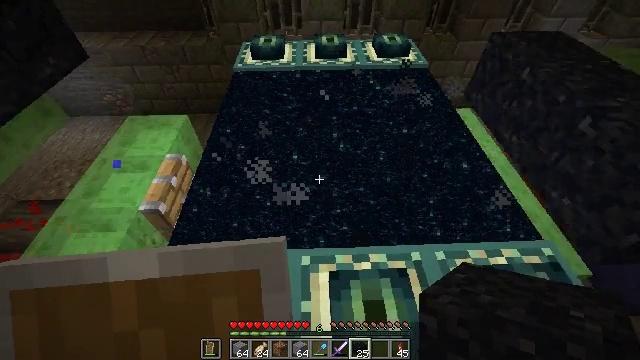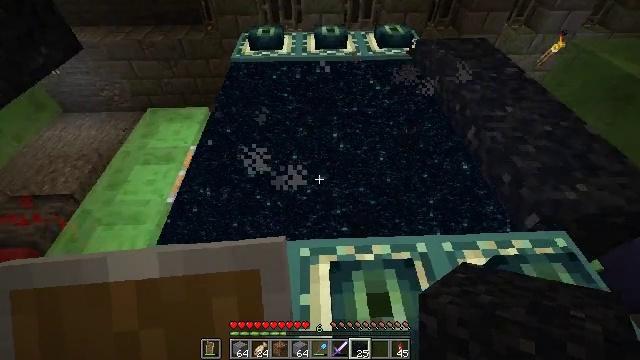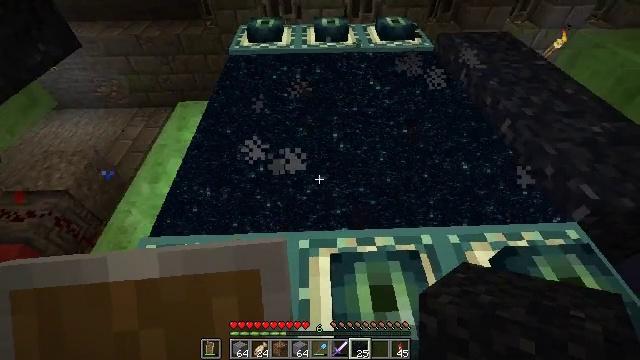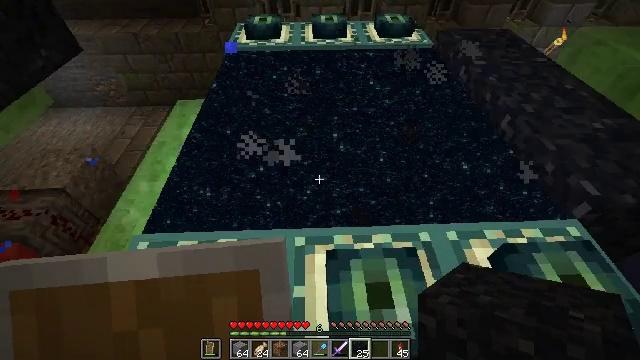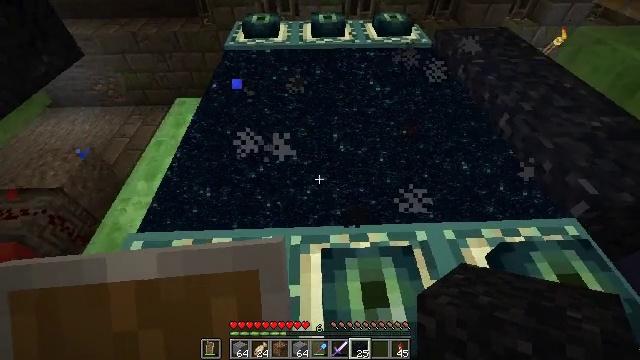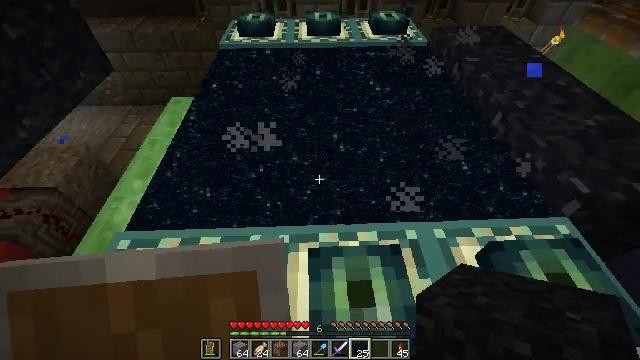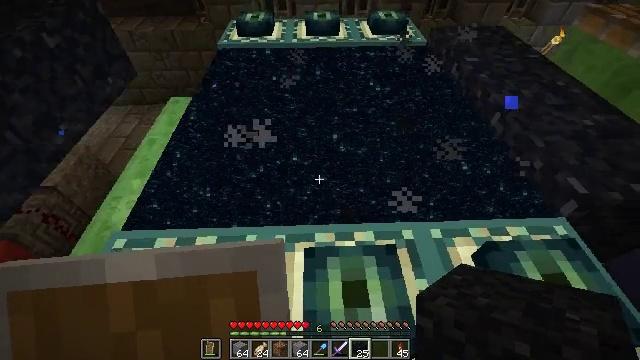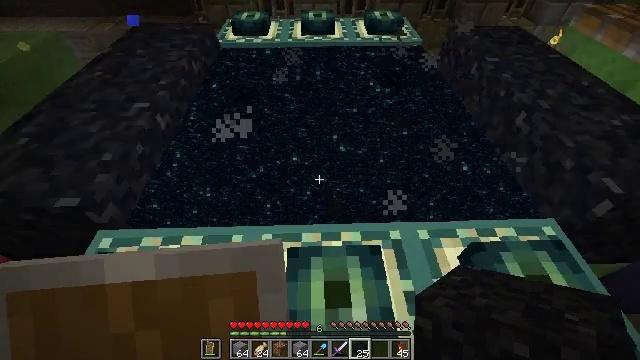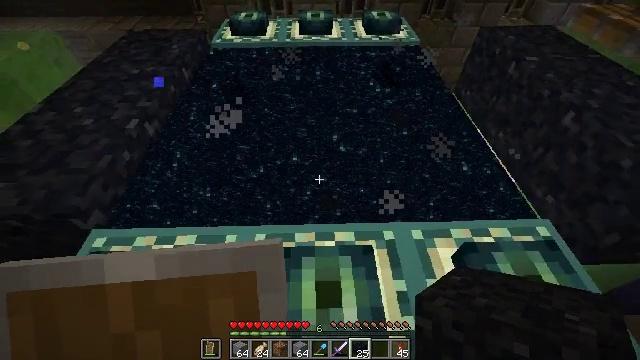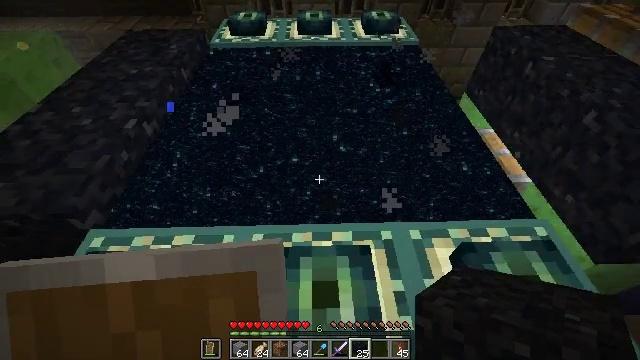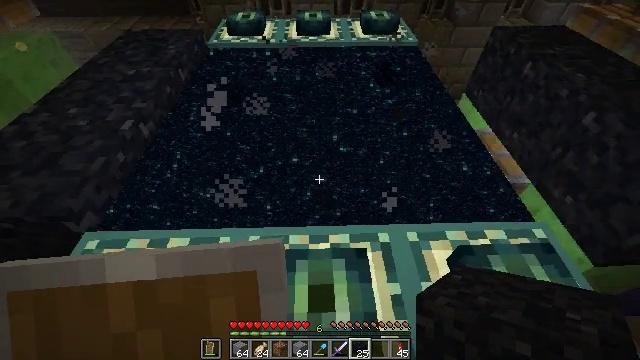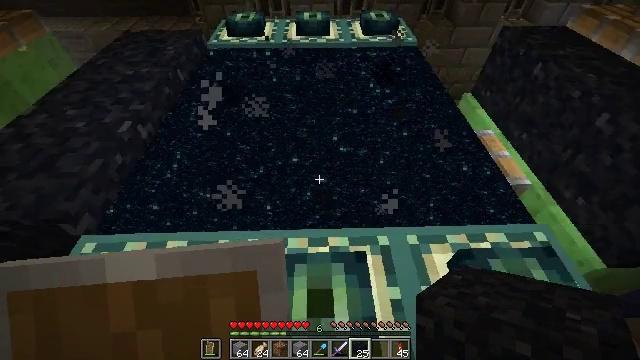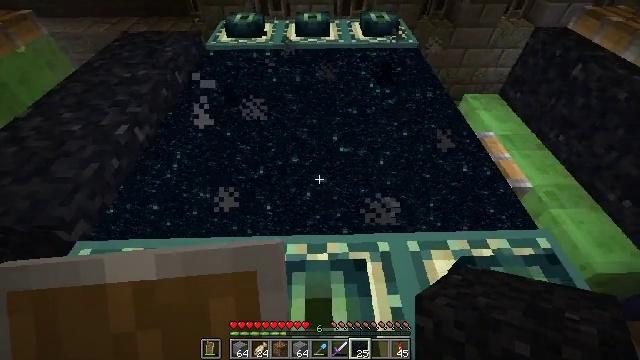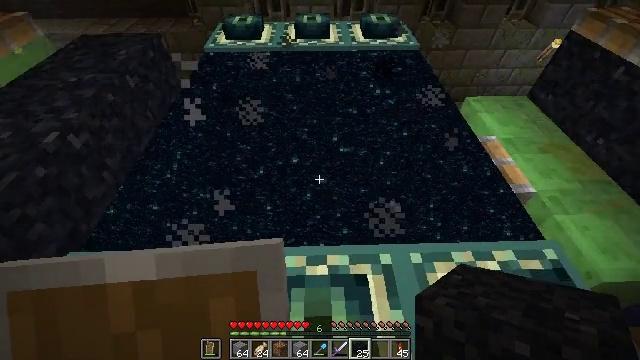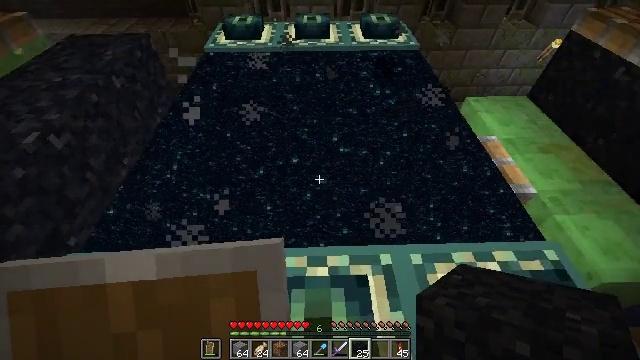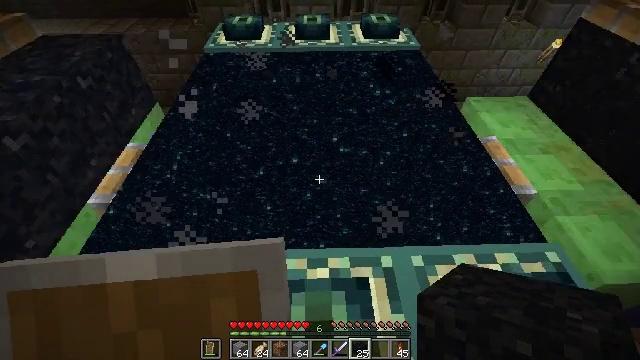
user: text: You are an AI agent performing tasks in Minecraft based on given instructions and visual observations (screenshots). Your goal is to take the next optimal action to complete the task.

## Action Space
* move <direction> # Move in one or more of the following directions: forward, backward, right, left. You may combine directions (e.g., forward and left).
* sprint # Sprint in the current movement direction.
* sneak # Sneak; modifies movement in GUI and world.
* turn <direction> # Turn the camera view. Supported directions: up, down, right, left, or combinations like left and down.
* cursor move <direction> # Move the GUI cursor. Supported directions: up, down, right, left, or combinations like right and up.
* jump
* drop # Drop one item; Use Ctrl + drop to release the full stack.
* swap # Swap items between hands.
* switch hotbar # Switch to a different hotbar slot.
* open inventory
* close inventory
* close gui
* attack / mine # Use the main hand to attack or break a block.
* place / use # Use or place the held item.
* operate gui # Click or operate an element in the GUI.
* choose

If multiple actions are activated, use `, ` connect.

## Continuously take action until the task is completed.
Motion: motion action
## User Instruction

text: Break the black concrete powder to collect it.
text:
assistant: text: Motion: sneak
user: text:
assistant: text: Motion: sneak
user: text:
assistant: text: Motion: move right, sneak
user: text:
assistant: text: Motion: move right, sneak
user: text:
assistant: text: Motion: move right, sneak
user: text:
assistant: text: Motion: move right, sneak
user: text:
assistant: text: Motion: move right, sneak
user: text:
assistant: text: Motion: sneak
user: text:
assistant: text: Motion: sneak
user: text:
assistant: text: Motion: move forward, sneak
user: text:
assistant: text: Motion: move forward, sneak
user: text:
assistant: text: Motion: move forward, sneak
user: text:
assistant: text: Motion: sneak
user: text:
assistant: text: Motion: sneak
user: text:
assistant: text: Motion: sneak
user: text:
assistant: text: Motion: sneak
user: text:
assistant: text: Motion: turn left
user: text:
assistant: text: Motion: no_op
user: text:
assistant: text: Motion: turn left
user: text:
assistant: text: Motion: no_op
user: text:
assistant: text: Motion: no_op
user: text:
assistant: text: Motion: no_op
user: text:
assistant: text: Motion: no_op
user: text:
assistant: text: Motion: no_op
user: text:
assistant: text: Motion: no_op
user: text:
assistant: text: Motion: no_op
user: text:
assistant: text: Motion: no_op
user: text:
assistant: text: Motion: no_op
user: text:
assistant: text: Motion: no_op
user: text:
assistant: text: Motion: no_op